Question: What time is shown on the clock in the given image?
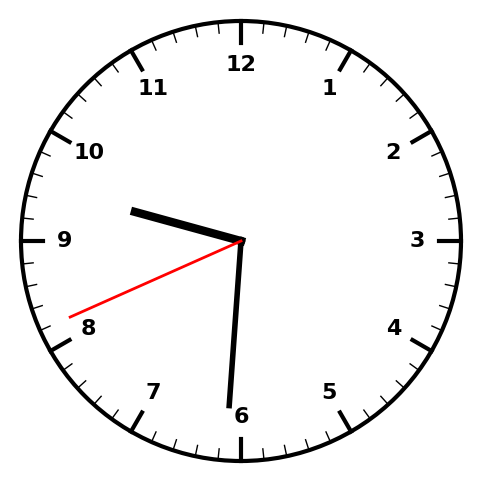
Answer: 09:30:41